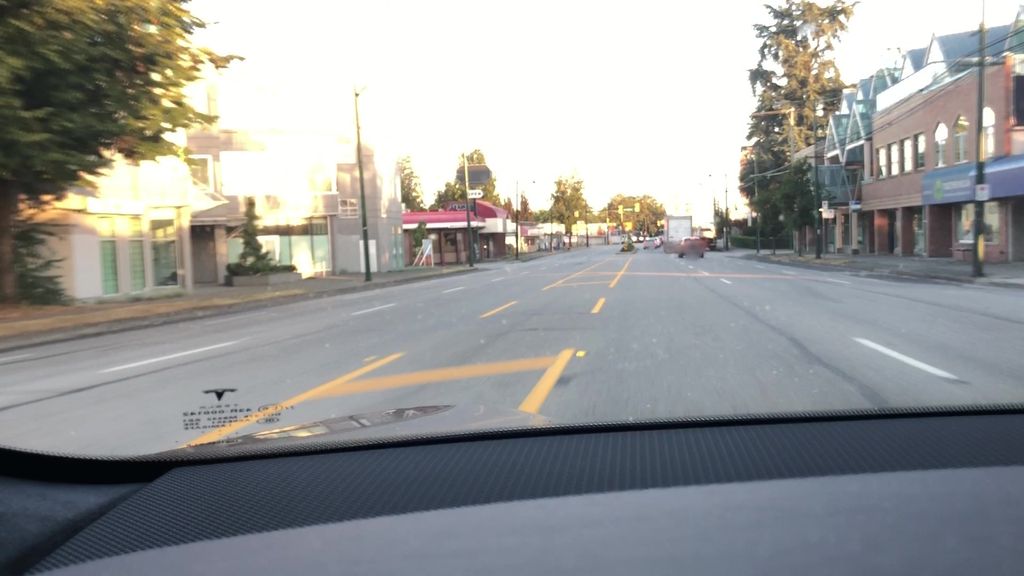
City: vancouver